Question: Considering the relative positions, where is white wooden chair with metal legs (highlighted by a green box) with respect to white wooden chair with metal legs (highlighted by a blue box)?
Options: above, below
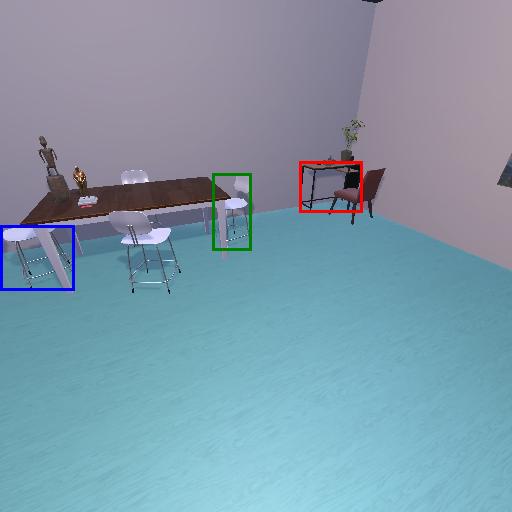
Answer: above